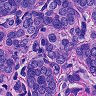
Metastatic tissue present: yes